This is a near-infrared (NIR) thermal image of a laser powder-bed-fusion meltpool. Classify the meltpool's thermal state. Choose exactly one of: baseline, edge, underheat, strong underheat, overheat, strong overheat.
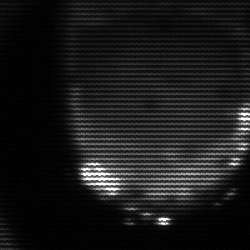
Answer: edge